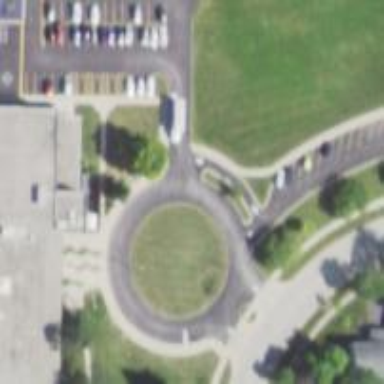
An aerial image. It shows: Circular driveway that serves as service road.